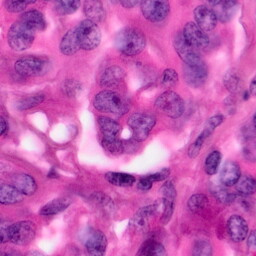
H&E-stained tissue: Pancreatic